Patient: sex F, age 59
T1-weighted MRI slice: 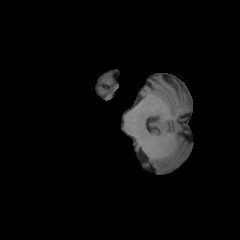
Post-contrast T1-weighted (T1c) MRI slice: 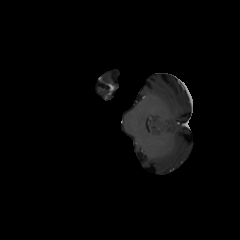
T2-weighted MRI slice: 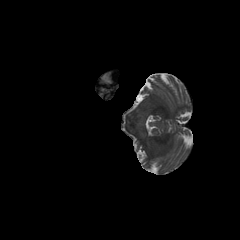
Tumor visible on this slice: no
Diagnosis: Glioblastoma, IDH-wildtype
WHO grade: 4